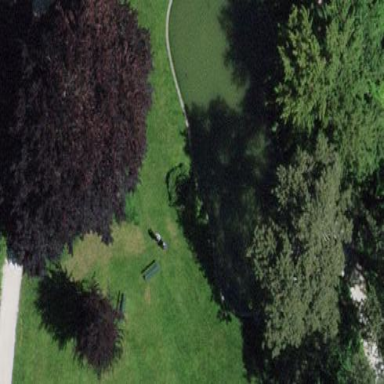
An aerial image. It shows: Peaceful pond surrounded by nature.